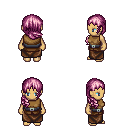
a pixel art fantasy rpg character, female body template, human, tanned skin, leather chest armor, robe skirt, pink right-swept hairstyle, four views (front, back, left, right), 2x2 character sprite sheet, small pixel art, hard edges, no anti-aliasing